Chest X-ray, PA view. Patient: 32 years old, sex M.
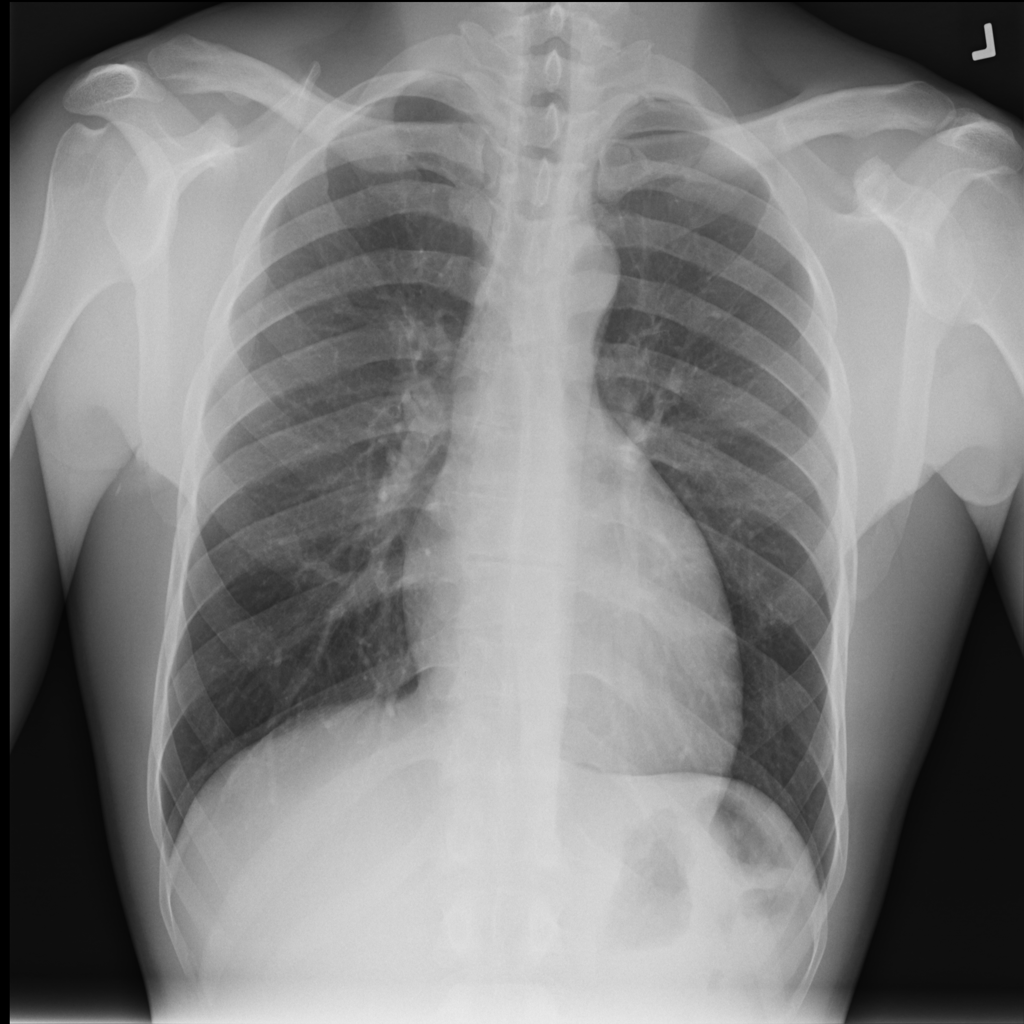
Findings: Infiltration